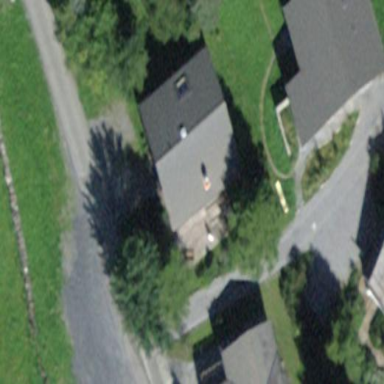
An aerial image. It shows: Detached building.